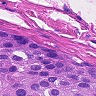
Metastatic tissue present: yes